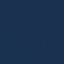
Land use / land cover class: SeaLake